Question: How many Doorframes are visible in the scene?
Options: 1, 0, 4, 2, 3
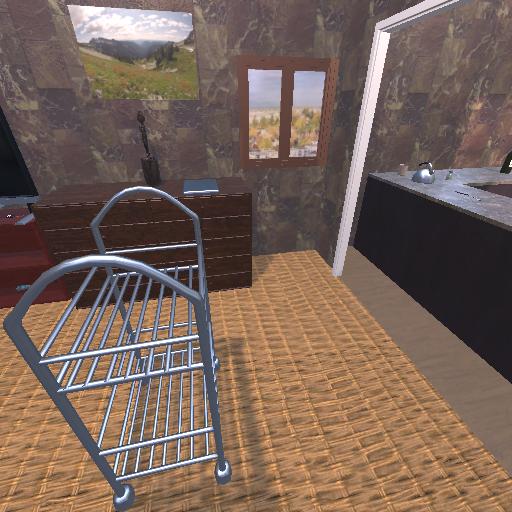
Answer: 1